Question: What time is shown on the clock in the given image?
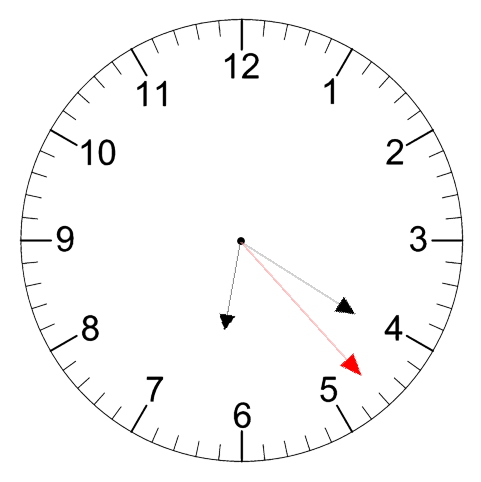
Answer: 06:20:23